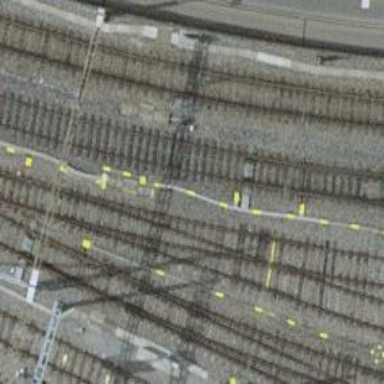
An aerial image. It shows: Single-track electrified railway siding with contact line for service.